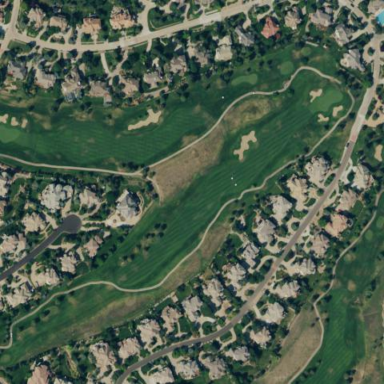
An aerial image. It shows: Paved service road designated for golf carts.